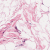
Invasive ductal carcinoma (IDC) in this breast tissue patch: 0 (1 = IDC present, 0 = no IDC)